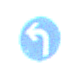
Verkehrszeichen: VorgeschriebeneFahrtrichtungLinks
Umgebung: Outdoor, Nature
Tageszeit: Night
Wetter: PartlyCloudy
Licht: Natural
Jahreszeit: NotSpecified
Kontrast: HighContrast